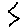
Label: zigzag